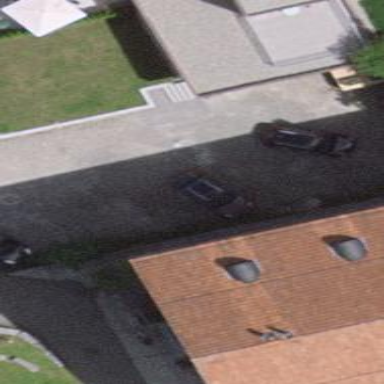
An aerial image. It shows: Parking area with surface.